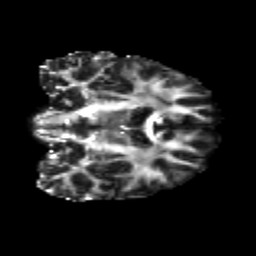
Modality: FA
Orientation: coronal
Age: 29
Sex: male
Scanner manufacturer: siemens
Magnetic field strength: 3 T
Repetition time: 3.5 s
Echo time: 0.104 s